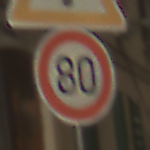
Verkehrszeichen: Geschwindigkeit80
Zusatzzeichen oben: Gefahrenstelle
Umgebung: Outdoor, Urban
Tageszeit: Midday
Wetter: Clear
Licht: Natural
Jahreszeit: NotSpecified
Kontrast: HighContrast